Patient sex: F
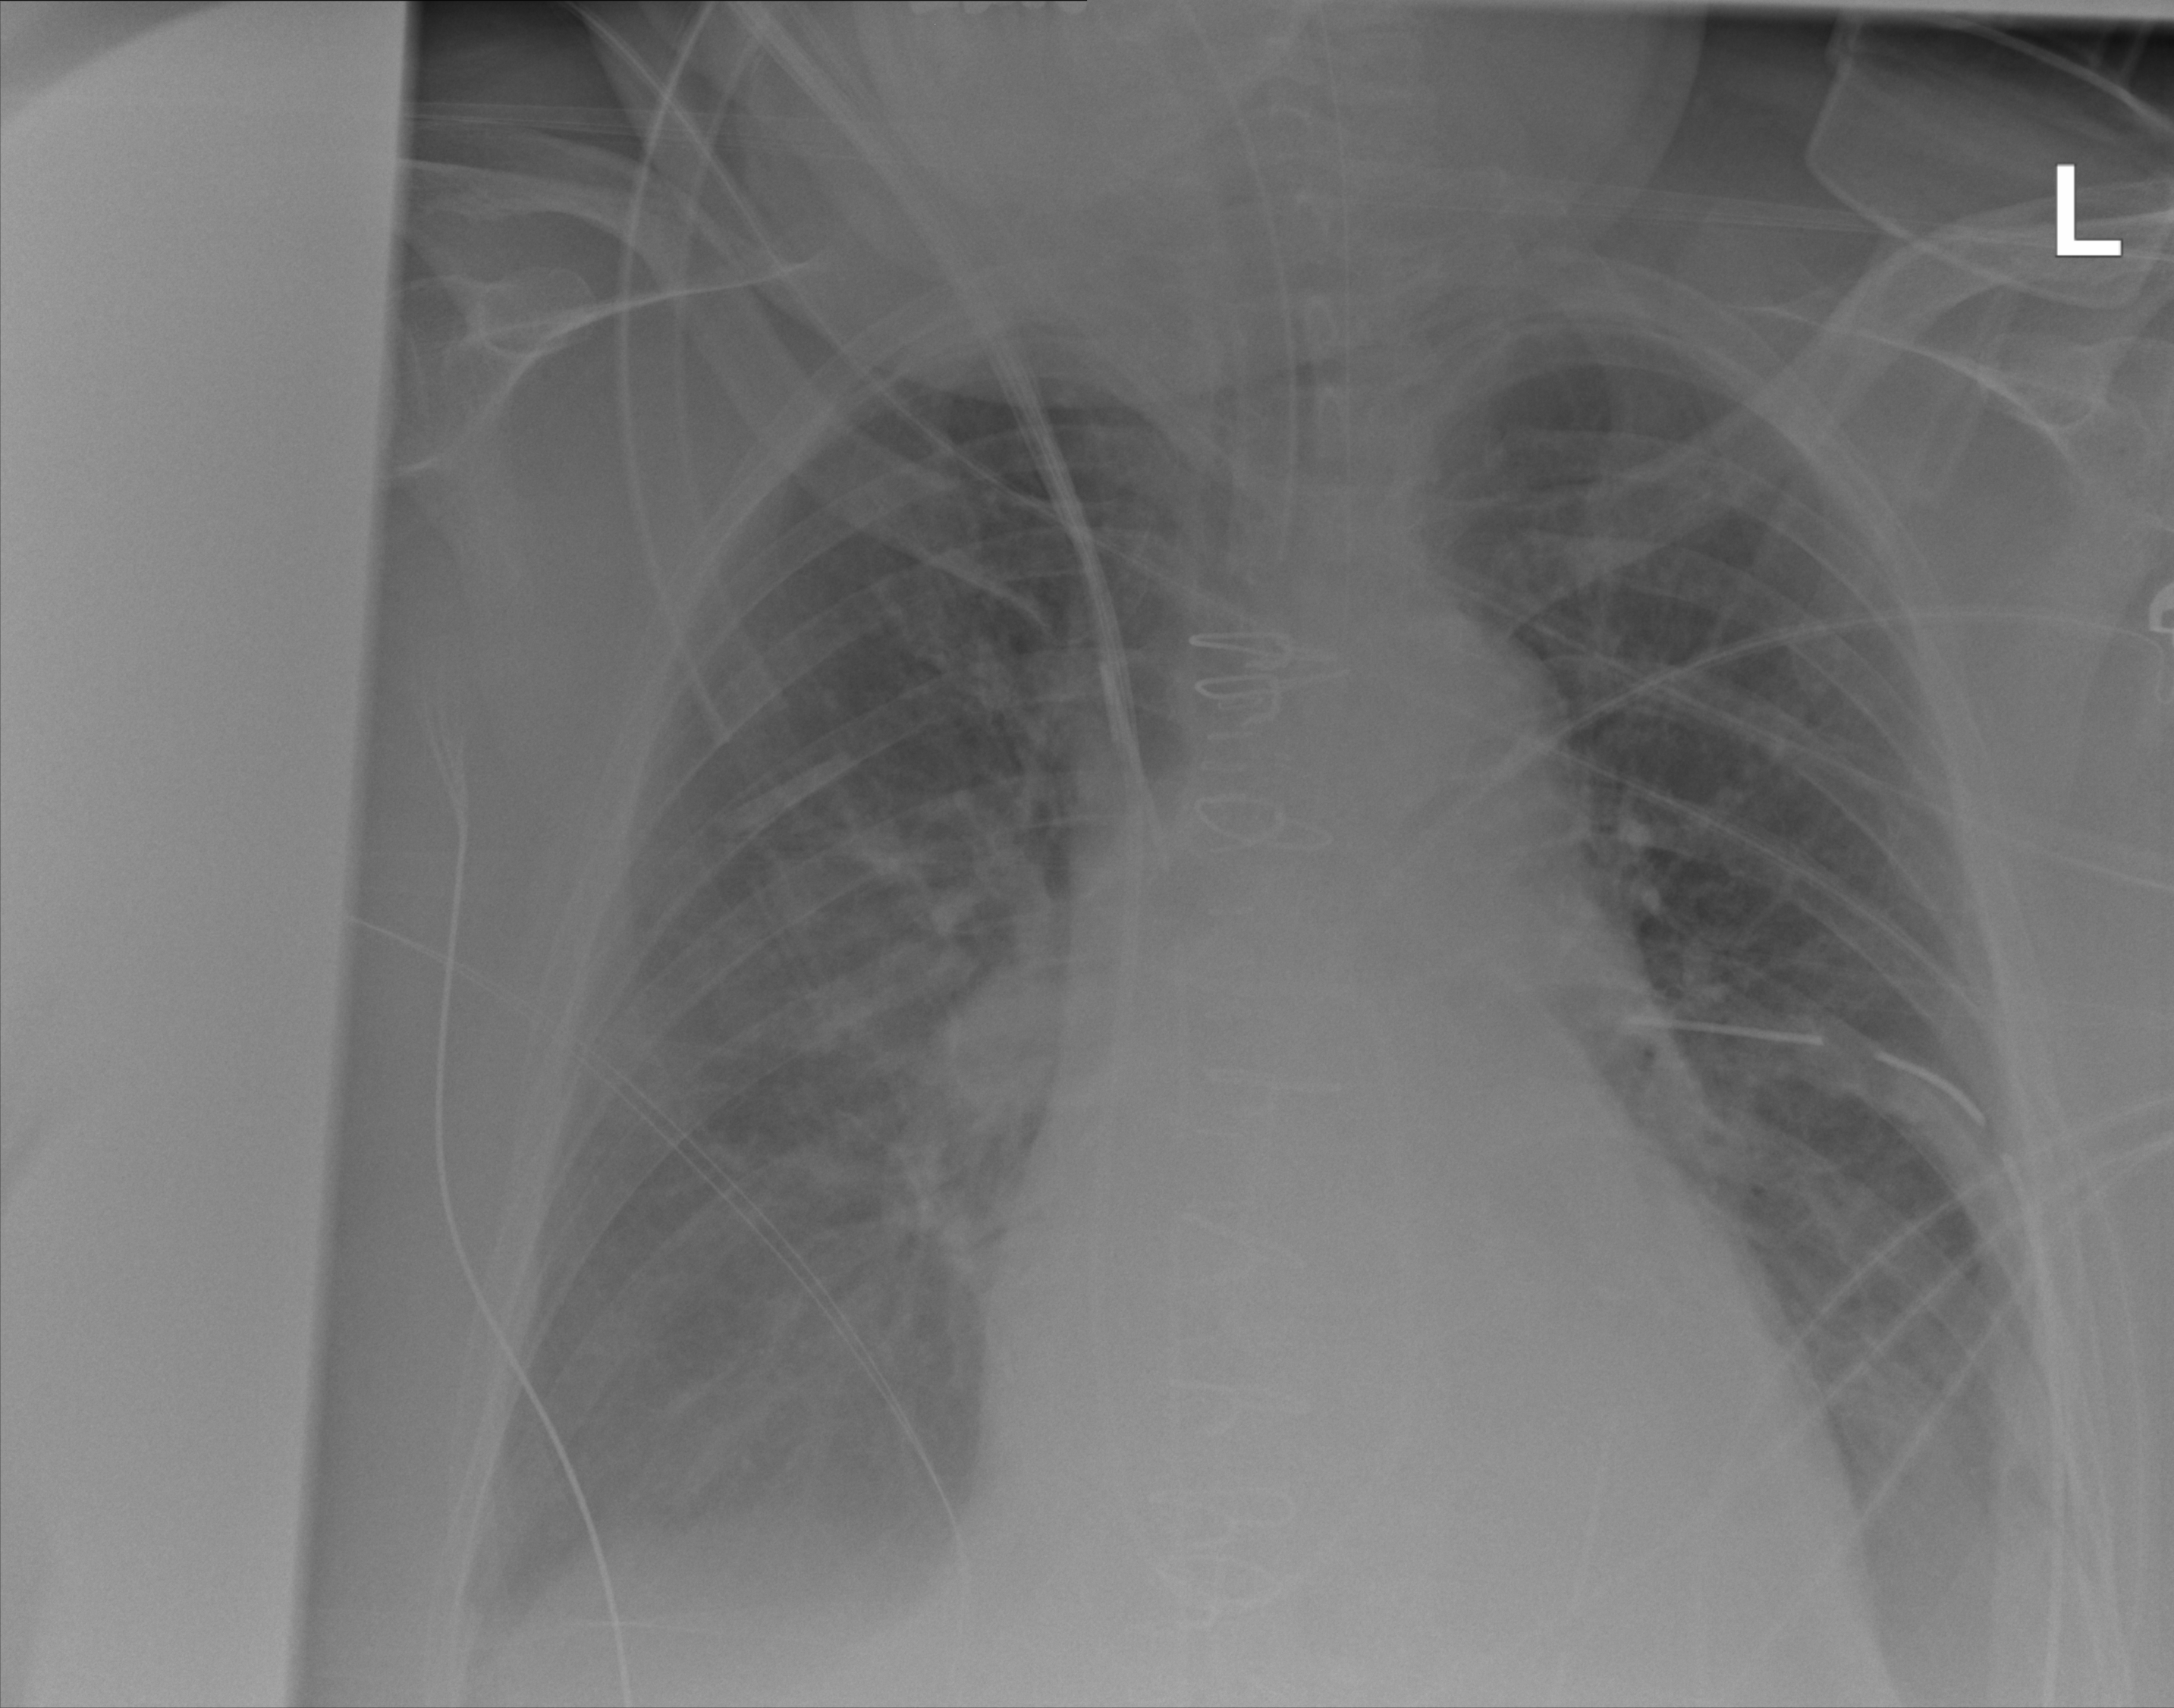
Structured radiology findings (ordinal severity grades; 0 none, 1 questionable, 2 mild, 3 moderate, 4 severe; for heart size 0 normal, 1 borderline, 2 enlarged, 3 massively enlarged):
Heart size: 2
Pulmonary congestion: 0
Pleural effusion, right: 2
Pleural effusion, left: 2
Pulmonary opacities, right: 0
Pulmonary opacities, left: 0
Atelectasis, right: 2
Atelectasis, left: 2